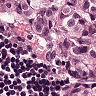
Metastatic tissue present: yes